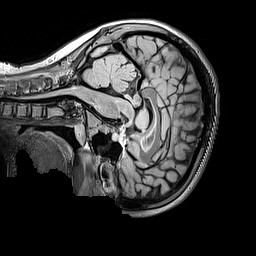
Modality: FLAIR
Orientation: sagittal
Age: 10
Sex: female
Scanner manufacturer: siemens
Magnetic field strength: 3 T
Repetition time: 5 s
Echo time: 0.388 s